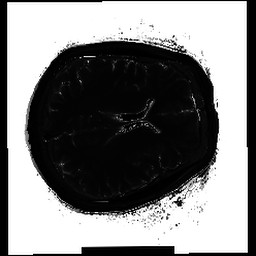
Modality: T2map
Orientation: axial
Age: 44
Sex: male
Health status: ill